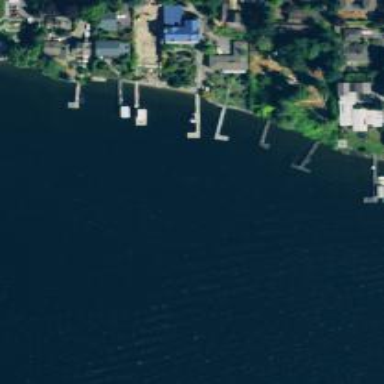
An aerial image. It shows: Man-made pier.